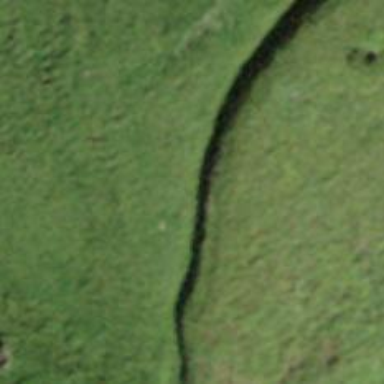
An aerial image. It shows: Wall made of dry stone.